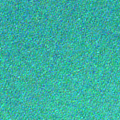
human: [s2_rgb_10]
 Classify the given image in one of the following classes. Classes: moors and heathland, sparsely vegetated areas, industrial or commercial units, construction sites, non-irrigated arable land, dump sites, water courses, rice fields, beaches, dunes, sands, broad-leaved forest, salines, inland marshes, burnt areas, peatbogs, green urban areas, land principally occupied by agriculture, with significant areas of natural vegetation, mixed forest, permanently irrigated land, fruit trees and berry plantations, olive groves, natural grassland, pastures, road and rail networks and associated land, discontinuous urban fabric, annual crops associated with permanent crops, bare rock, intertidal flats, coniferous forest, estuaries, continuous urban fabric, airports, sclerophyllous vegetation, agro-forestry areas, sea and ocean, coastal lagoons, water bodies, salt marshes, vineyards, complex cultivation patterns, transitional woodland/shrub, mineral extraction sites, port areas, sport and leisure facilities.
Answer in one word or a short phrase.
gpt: sea and ocean